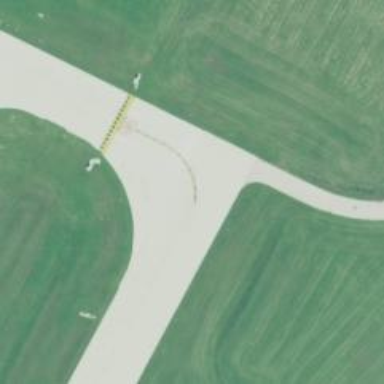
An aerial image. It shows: Image of taxiway at airport.